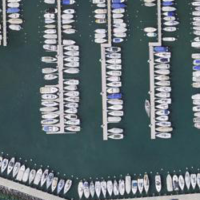
EUNIS habitat code: 14
Species observed at this site:
Podiceps cristatus